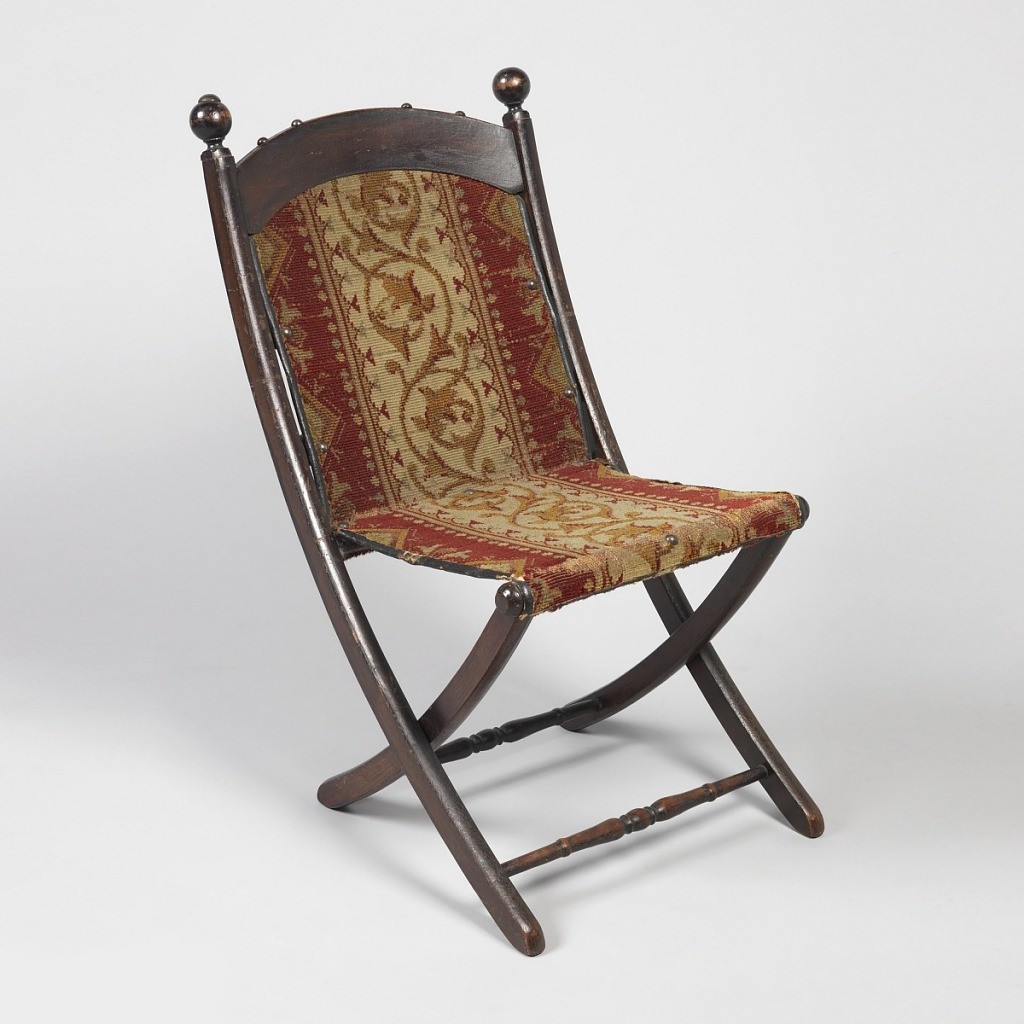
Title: Folding chair
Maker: Edward W. Vaill, American, active 1861–92
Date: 1863–75
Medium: Carved, joined and turned wood or mahogany, woven wool upholstery, metal tacks
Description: Curved front legs rise to form back supports; curved back legs rise to form front seat rail.  Chair folds at crossing of front and back legs.  Legs have two turned stretchers, one front, one back.  Back of chair has arched crestrail with two turned ball knobs (top metal tack finial missing on one side) and two back slats.  Red, tan and cream wool pile upholstery panel stretches from crest rail to front seat rail.